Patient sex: M
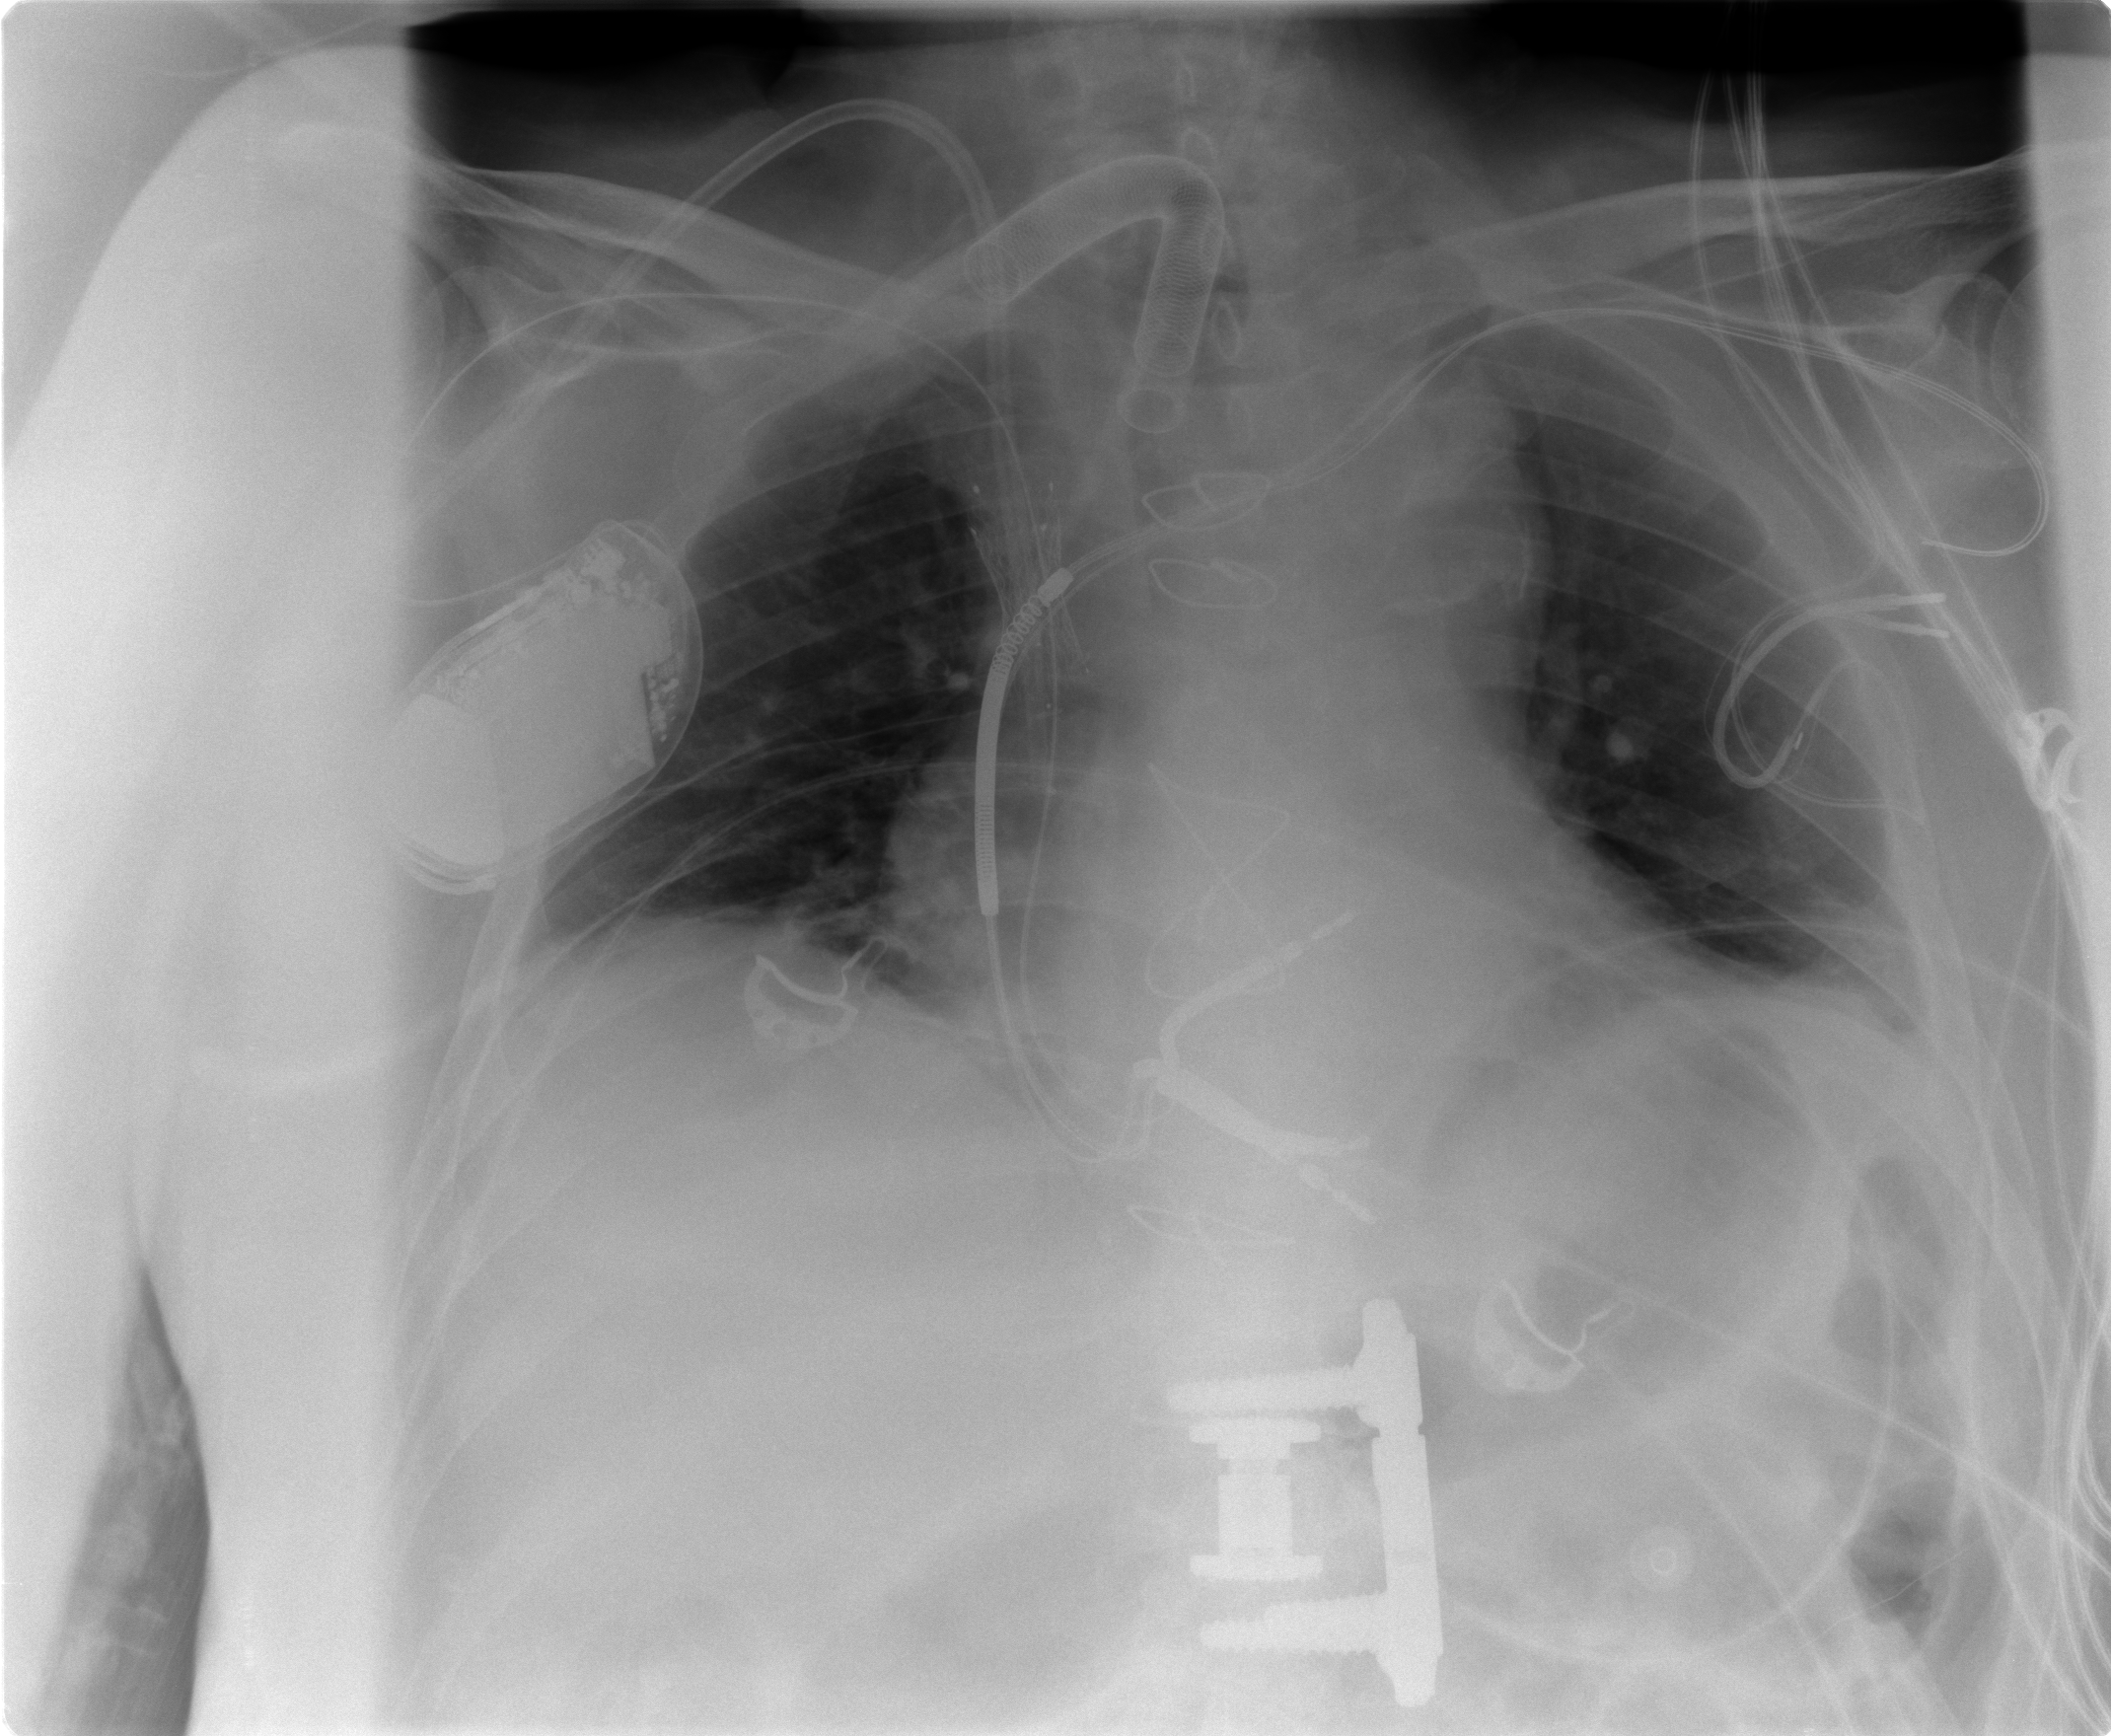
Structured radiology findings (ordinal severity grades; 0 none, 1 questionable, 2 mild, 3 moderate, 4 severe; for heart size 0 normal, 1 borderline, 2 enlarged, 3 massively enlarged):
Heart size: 2
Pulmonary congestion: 1
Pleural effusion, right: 0
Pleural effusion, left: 2
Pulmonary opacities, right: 0
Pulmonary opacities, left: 0
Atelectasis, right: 2
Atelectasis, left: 2